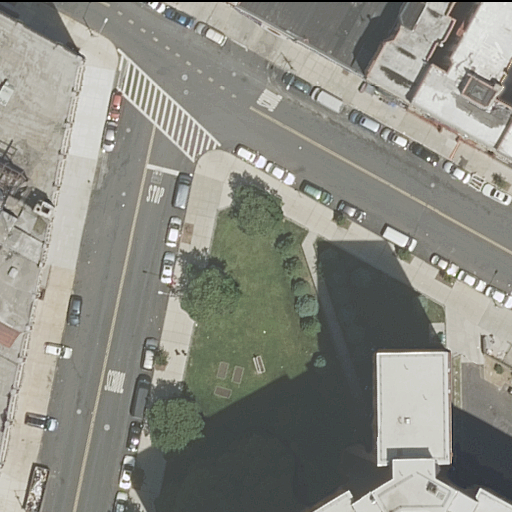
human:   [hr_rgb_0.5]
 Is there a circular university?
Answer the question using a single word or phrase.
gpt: no

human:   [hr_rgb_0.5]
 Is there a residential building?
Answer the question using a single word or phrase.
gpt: yes

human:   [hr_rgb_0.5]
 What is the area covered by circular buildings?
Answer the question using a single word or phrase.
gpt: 0m2

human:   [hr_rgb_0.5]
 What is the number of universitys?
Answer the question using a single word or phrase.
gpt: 1

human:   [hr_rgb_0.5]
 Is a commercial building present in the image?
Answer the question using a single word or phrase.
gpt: no

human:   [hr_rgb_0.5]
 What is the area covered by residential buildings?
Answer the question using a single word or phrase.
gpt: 5810m2

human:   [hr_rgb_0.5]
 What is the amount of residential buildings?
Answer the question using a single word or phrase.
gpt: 7

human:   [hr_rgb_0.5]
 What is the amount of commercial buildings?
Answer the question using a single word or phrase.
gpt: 0

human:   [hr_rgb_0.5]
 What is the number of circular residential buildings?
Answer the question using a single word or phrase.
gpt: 0

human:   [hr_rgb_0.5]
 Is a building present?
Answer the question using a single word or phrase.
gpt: yes

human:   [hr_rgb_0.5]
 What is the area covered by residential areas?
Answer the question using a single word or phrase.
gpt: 4140m2

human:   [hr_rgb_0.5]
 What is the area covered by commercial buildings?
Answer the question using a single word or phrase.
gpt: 0m2

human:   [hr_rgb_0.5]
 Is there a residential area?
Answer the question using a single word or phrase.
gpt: yes

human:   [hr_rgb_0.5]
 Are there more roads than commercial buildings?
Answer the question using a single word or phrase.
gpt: yes

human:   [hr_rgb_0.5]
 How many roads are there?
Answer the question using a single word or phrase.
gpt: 2

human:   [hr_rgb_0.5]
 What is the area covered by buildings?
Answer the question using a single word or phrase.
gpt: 5810m2

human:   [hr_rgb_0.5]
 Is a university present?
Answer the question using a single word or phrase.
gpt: yes

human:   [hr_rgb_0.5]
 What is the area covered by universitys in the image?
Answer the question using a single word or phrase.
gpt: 10640m2

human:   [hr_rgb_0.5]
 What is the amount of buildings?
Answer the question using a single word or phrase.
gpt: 7

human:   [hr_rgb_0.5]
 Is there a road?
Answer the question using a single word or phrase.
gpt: yes

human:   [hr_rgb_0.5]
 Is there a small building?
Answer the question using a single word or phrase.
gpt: yes

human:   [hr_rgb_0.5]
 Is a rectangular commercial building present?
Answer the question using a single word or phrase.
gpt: no

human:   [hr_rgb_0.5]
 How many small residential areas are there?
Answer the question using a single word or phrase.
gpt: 0

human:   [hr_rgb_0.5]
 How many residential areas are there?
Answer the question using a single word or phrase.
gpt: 1

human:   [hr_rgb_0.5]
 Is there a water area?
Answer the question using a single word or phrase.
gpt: no

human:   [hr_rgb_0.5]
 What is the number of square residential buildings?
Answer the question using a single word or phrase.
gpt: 0

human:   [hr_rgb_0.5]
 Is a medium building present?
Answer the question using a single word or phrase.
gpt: yes

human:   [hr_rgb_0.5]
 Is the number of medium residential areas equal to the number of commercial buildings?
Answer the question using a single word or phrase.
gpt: yes

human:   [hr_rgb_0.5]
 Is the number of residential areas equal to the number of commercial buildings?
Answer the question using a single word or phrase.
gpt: no

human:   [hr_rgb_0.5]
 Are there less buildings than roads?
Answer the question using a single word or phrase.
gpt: no

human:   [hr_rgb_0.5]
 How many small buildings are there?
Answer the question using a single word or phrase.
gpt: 2

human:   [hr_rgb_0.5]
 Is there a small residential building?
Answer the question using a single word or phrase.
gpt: yes

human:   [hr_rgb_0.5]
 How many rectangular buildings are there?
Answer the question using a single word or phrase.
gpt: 3

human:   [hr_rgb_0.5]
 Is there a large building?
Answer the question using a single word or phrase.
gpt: yes

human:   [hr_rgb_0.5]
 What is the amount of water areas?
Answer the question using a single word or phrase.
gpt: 0

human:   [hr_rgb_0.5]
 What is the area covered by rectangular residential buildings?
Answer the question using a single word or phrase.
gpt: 302m2

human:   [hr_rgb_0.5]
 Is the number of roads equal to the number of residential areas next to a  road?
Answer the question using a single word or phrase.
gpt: no

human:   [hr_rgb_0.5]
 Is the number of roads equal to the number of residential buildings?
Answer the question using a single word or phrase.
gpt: no

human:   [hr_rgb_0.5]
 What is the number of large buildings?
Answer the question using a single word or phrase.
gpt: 2

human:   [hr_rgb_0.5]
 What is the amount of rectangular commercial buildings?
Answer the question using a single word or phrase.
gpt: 0

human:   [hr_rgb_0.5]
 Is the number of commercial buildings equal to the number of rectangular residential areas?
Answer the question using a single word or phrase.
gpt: no

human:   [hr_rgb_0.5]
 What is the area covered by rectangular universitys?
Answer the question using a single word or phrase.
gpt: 10640m2

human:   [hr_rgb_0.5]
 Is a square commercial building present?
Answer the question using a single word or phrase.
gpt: no

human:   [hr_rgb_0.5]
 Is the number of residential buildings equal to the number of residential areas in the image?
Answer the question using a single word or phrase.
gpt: no

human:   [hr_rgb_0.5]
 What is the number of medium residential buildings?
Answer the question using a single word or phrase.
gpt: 3

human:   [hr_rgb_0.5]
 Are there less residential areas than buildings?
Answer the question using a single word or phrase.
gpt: yes

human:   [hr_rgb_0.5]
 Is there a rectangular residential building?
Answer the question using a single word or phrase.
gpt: yes

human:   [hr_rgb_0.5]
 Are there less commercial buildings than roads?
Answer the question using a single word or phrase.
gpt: yes

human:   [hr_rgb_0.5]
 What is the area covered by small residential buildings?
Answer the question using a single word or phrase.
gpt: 11m2

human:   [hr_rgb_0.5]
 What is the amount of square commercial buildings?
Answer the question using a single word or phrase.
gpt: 0

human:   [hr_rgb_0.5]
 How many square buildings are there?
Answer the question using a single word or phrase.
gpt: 0

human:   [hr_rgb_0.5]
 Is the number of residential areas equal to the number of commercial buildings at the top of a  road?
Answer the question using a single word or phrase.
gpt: no

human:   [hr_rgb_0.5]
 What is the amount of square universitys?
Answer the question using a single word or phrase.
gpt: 0

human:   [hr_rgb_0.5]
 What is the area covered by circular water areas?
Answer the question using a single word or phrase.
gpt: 0m2

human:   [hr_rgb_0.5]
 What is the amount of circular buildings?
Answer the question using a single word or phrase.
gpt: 0

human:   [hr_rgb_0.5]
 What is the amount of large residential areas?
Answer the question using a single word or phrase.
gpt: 1

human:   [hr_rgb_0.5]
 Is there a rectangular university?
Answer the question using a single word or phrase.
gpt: yes

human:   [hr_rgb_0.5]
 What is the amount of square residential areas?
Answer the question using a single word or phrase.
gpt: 0

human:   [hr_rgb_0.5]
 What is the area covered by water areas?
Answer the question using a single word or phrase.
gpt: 0m2

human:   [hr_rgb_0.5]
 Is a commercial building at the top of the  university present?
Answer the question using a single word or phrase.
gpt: no

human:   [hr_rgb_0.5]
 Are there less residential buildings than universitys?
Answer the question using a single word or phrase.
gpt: no

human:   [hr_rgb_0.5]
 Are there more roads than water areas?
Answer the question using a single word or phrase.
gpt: yes

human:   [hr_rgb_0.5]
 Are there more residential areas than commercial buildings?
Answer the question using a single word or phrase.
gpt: yes

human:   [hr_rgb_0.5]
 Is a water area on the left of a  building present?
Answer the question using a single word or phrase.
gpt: no